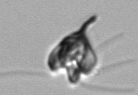
Label: Pyramimonas_longicauda